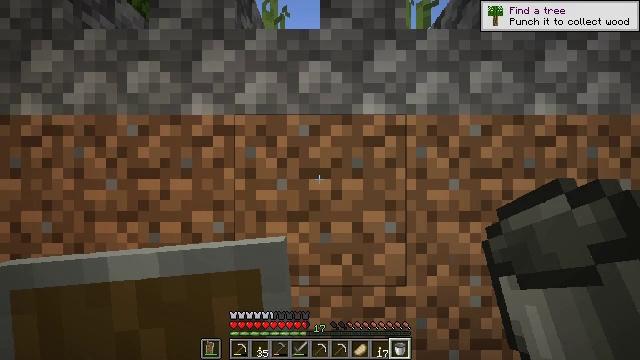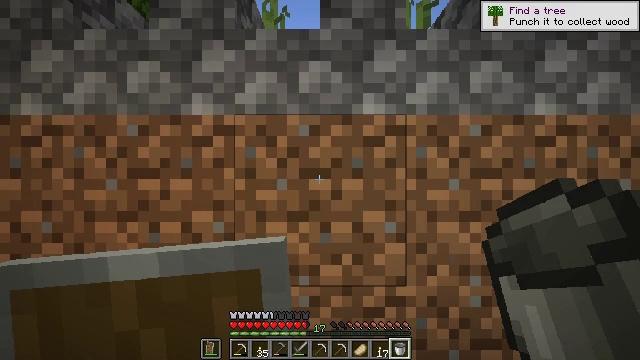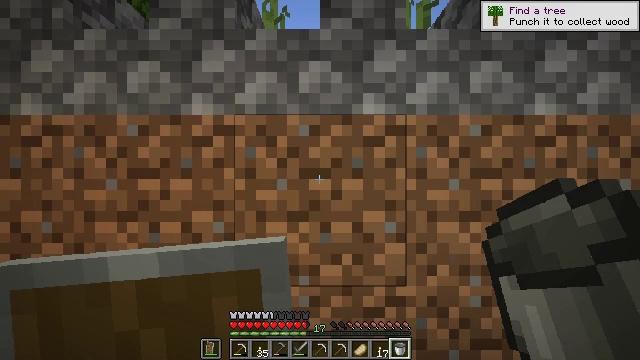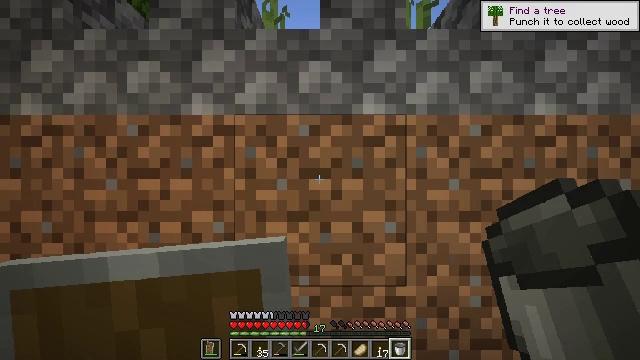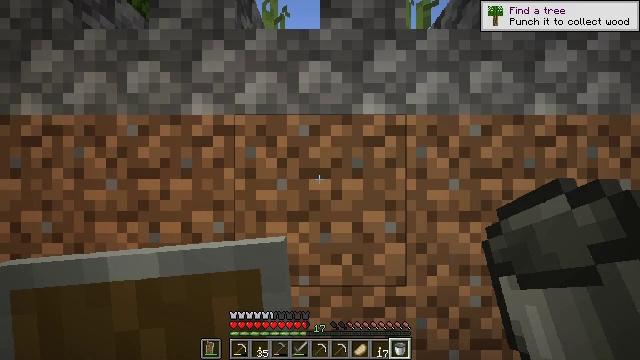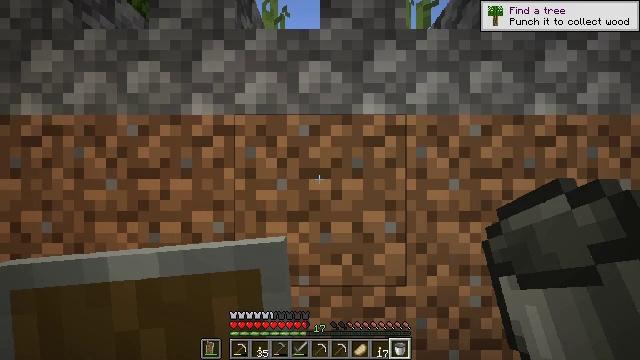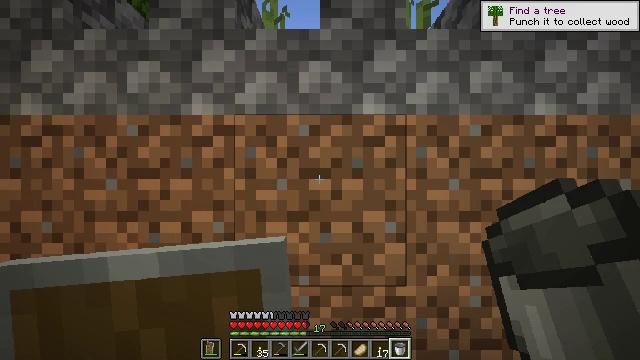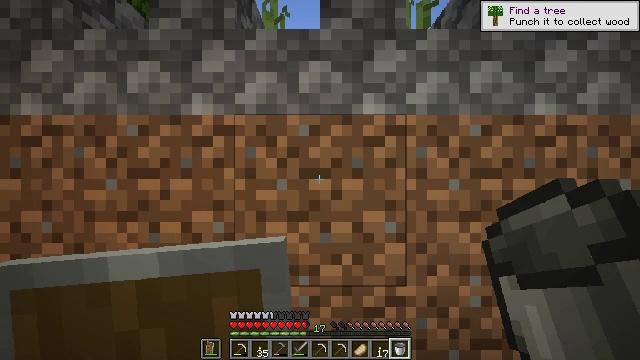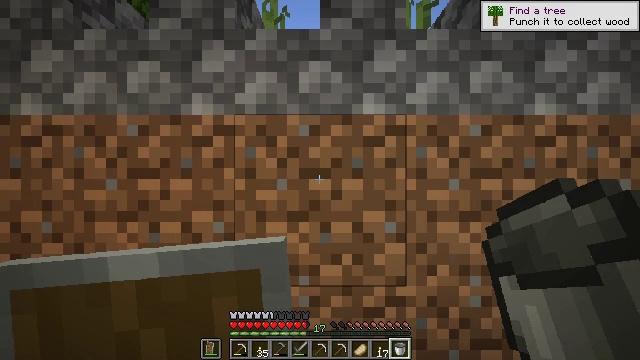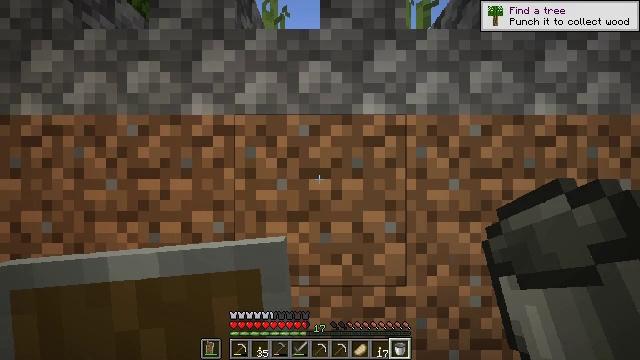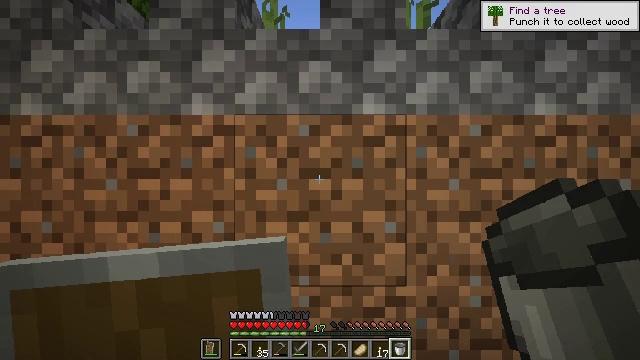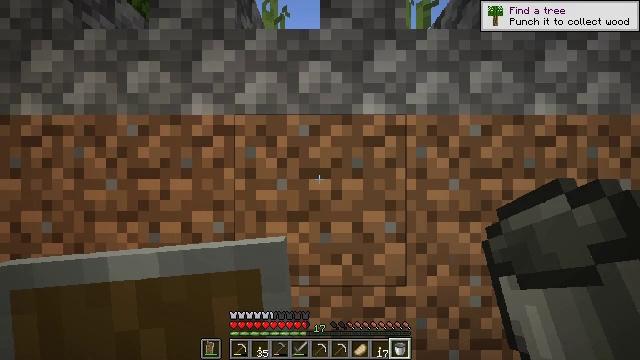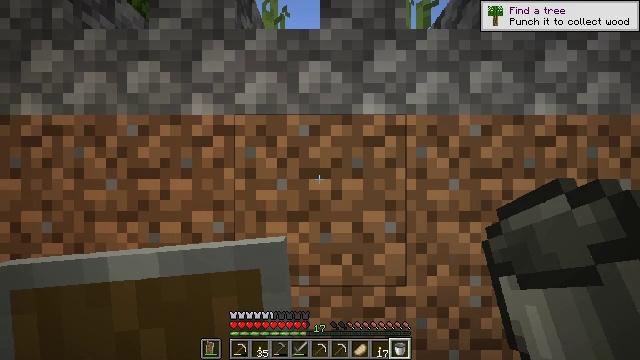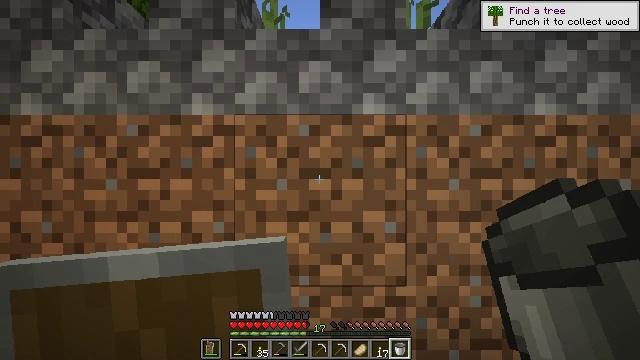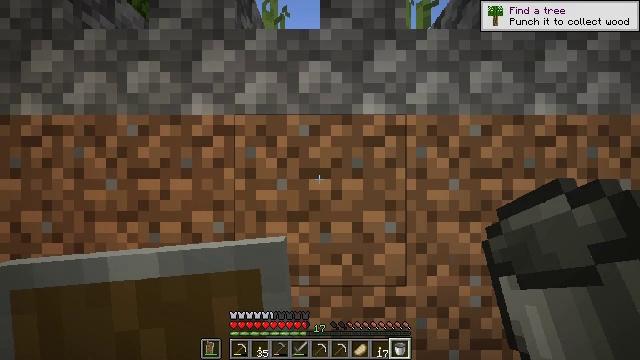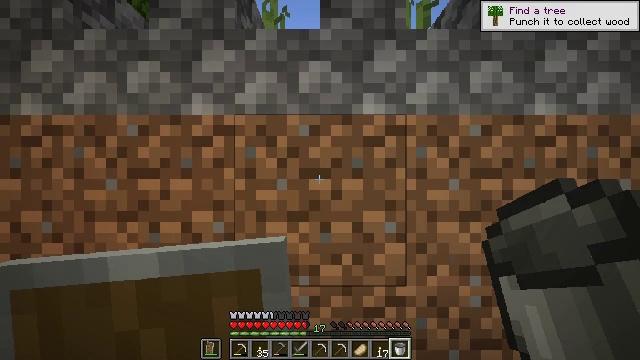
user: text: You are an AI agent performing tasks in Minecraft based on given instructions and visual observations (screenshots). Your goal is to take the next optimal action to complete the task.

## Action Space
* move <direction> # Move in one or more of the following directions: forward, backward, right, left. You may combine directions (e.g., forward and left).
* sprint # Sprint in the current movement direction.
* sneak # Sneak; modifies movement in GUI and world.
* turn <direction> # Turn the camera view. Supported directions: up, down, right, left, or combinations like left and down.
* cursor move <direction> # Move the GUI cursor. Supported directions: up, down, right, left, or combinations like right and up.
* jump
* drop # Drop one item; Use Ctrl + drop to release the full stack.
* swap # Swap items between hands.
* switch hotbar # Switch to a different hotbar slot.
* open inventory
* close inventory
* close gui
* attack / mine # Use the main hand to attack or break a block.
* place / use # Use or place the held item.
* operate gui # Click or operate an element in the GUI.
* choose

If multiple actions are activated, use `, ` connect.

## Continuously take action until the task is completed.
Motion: motion action
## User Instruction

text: Make a golden helmet with gold ingots.
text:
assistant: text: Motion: no_op
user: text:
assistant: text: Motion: no_op
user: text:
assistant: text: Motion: no_op
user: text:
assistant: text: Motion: no_op
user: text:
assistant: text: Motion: no_op
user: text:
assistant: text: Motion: no_op
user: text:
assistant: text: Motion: no_op
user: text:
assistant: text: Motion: no_op
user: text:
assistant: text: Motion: no_op
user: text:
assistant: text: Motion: no_op
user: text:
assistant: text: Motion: no_op
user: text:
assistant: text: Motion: no_op
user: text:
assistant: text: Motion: no_op
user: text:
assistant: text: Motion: no_op
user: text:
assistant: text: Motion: no_op
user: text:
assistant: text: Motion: no_op
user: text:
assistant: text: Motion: no_op
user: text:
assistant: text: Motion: no_op
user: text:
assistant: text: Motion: no_op
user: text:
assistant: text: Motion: no_op
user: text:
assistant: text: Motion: no_op
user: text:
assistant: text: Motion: no_op
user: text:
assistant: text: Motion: no_op
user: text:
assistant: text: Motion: no_op
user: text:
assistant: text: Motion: no_op
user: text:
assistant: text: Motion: no_op
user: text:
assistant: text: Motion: no_op
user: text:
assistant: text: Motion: no_op
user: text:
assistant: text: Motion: no_op
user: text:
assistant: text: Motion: no_op